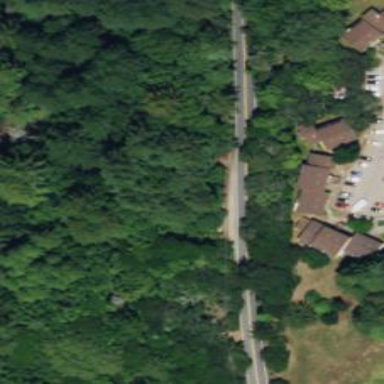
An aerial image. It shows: Rest area along the road.